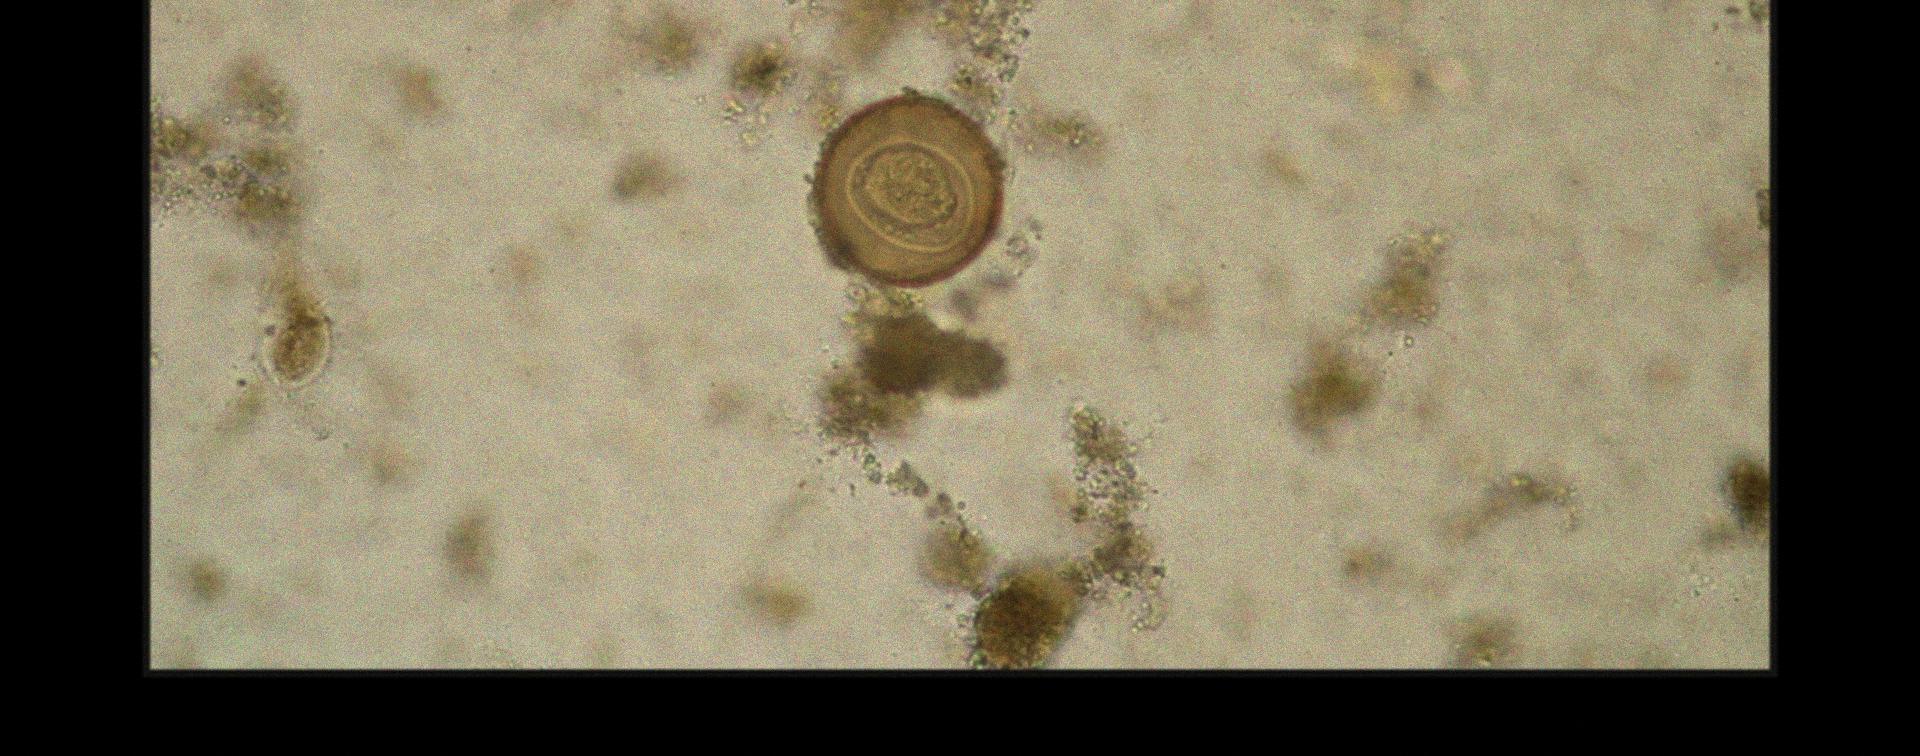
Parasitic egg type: Hymenolepis diminuta